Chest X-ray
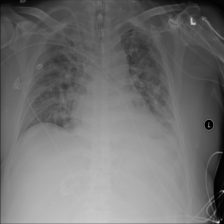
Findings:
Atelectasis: negative
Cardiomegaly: negative
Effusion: negative
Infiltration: negative
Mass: negative
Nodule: negative
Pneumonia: negative
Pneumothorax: negative
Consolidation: negative
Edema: negative
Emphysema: negative
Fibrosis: negative
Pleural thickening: negative
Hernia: negative